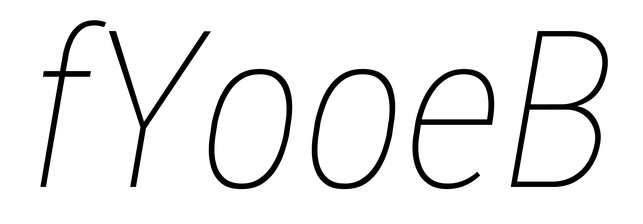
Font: Roboto-Italic_Condensed_Thin_Italic